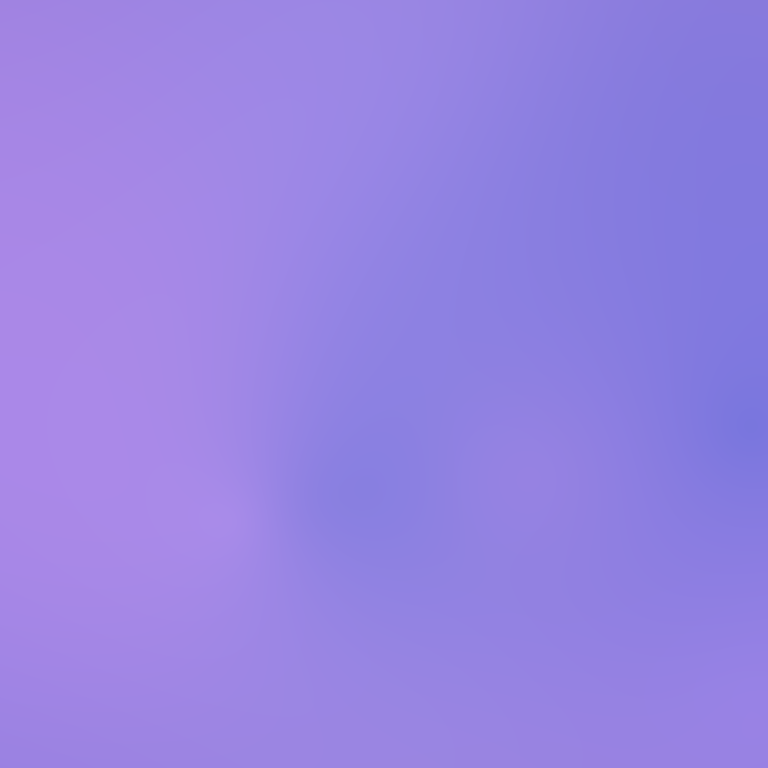
Abstract light effect, smooth gradient from soft lavender to light blue, calm atmosphere, diffuse light, no room, no furniture, no objects.